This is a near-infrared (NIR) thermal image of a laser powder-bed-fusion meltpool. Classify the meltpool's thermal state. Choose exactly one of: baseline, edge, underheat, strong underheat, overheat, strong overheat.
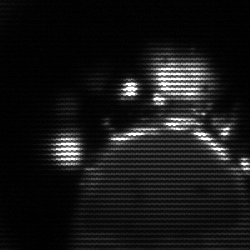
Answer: baseline